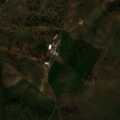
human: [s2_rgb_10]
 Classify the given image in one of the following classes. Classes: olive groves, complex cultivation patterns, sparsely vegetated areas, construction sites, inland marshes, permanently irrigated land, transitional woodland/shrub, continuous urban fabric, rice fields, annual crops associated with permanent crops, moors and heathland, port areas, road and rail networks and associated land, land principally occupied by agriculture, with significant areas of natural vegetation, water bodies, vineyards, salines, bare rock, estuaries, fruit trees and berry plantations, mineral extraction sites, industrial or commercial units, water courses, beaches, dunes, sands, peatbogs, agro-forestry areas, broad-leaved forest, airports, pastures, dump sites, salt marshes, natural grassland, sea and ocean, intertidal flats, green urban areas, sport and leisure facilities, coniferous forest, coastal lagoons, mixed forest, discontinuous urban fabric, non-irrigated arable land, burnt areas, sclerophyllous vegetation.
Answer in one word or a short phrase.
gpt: non-irrigated arable land, olive groves, complex cultivation patterns, agro-forestry areas, transitional woodland/shrub